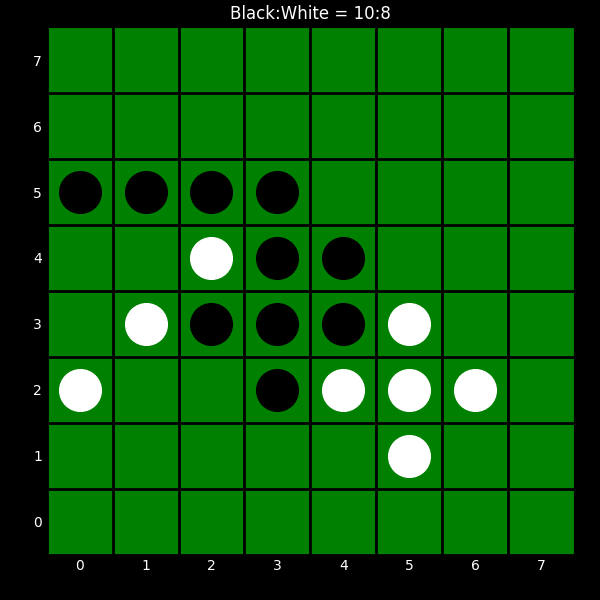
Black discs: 10
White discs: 8